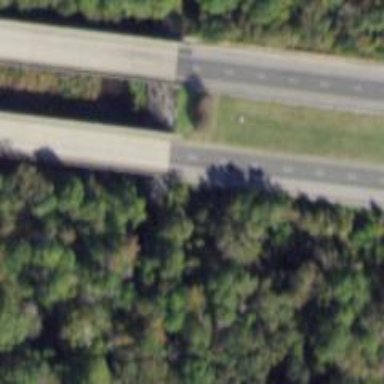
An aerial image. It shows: Motorway bridge.